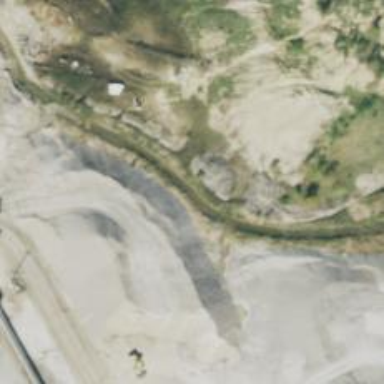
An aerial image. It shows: Quarry area.